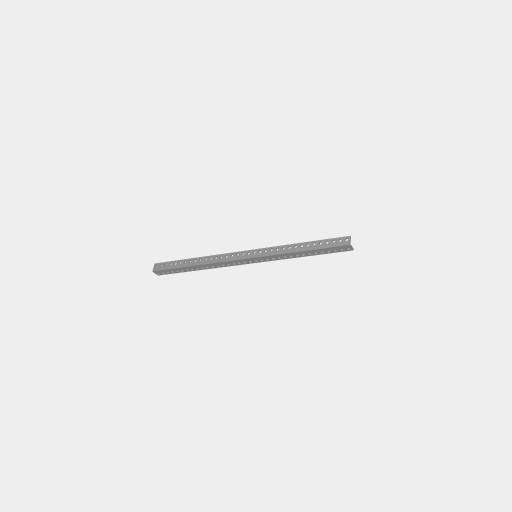
Part: LBeam35H